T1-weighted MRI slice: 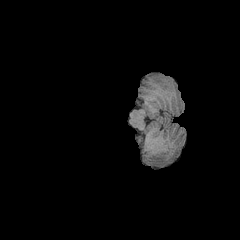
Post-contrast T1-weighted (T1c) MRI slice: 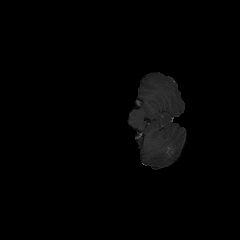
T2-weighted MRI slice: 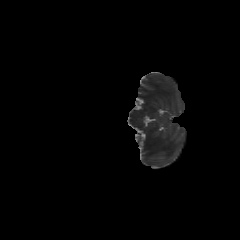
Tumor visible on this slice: no